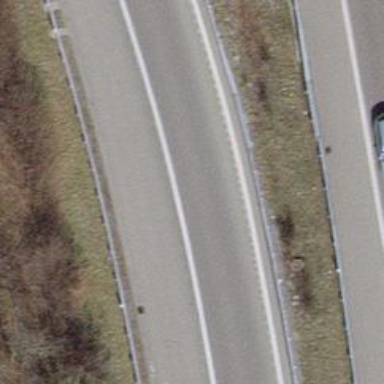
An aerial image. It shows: Asphalt motorway link.